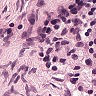
Metastatic tissue present: no